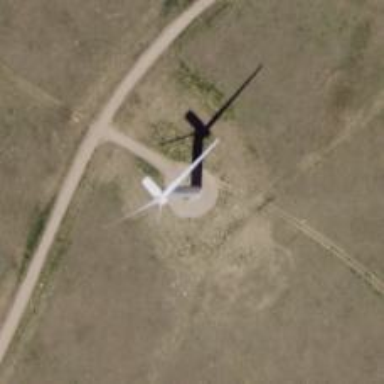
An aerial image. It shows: Wind power generator utilizing wind turbines.